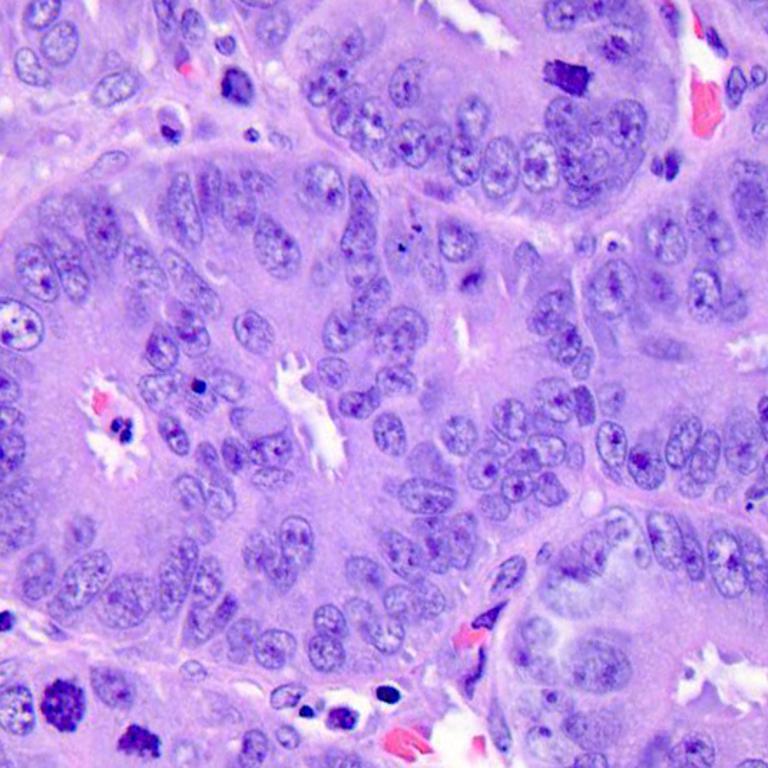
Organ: colon
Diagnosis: adenocarcinomas